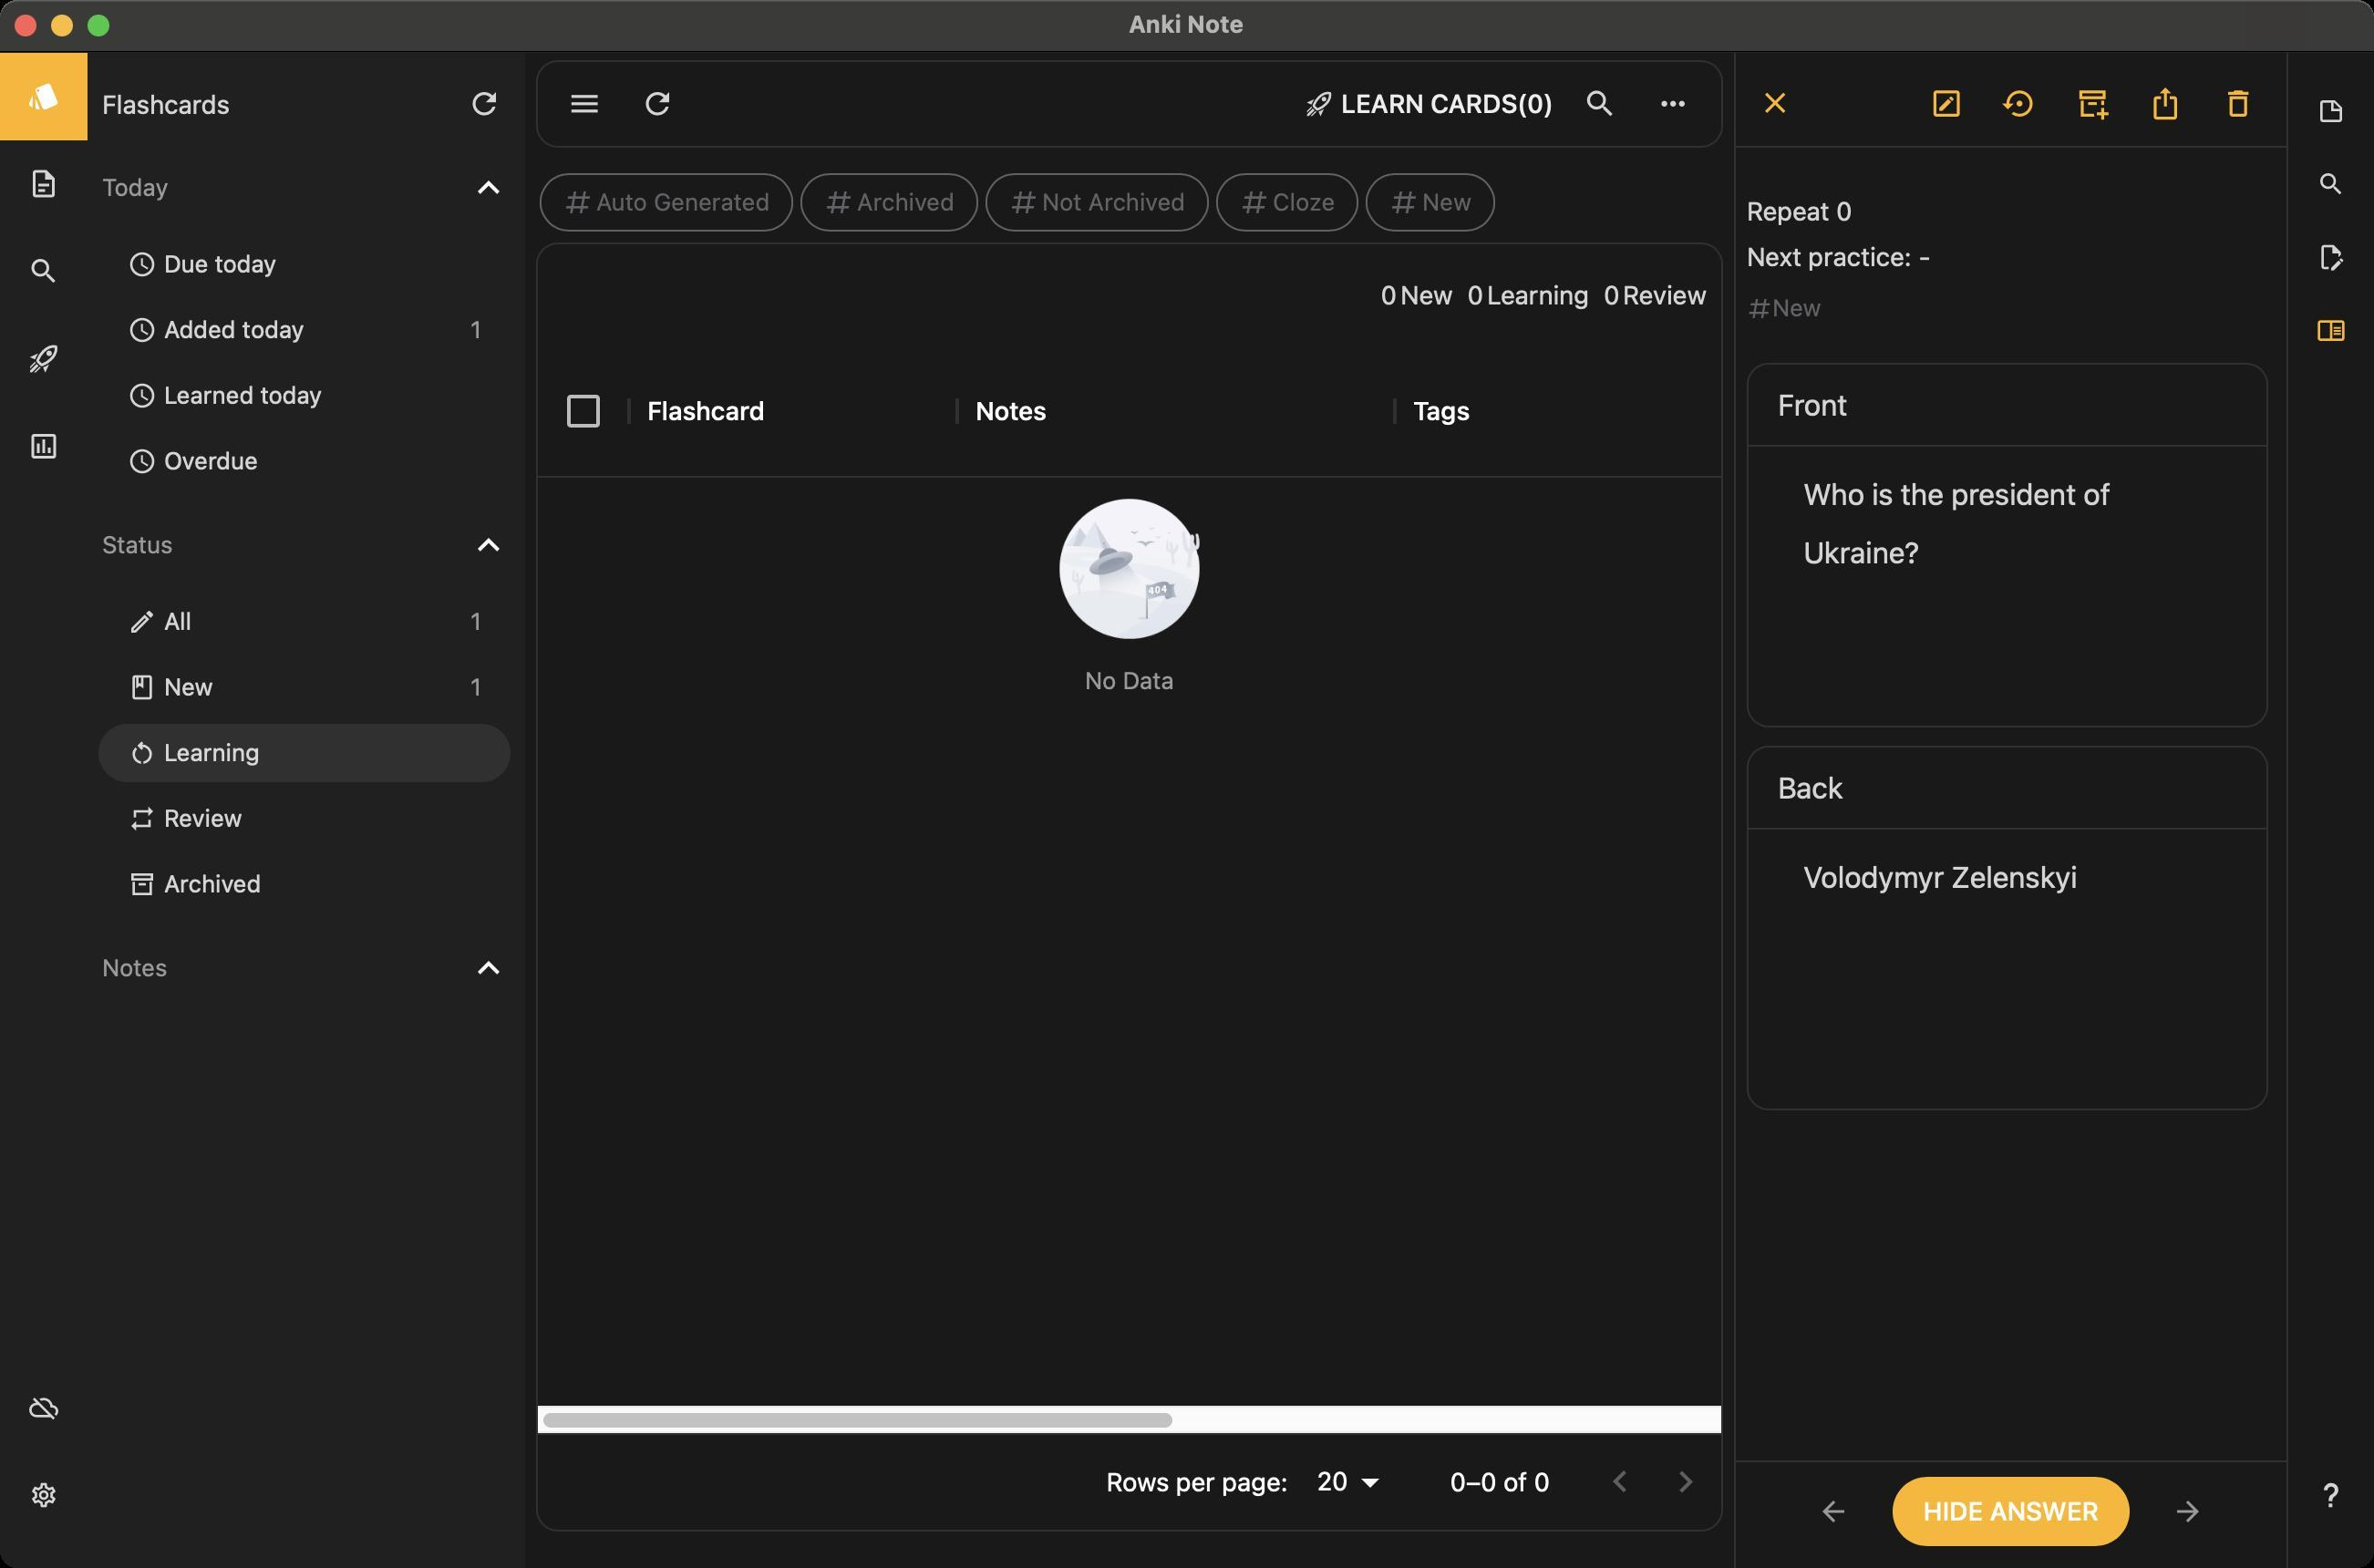
Accessibility tree:
{"name": "Anki_Note", "role": "AXWindow", "description": null, "role_description": "standard window", "value": null, "position": "233.00;83.00", "size": "1302;860", "children": [{"name": null, "role": "AXGroup", "description": null, "role_description": "group", "value": null, "position": "0.00;0.00", "size": "1302;860", "children": [{"name": null, "role": "AXGroup", "description": null, "role_description": "group", "value": null, "position": "0.00;28.00", "size": "1302;832", "children": [{"name": null, "role": "AXGroup", "description": null, "role_description": "group", "value": null, "position": "0.00;28.00", "size": "1302;832", "children": [{"name": "", "role": "AXScrollArea", "description": "", "role_description": "scroll area", "value": "", "position": "0.00;28.00", "size": "1302;832", "children": [{"name": "", "role": "AXWebArea", "description": "Tea Note", "role_description": "HTML content", "value": "", "position": "0.00;28.00", "size": "1302;832", "children": [{"name": "", "role": "AXStaticText", "description": "", "role_description": "text", "value": null, "position": "15.00;43.00", "size": "18;19", "children": []}, {"name": "", "role": "AXStaticText", "description": "", "role_description": "text", "value": null, "position": "15.00;91.00", "size": "18;19", "children": []}, {"name": "", "role": "AXStaticText", "description": "", "role_description": "text", "value": null, "position": "15.00;139.00", "size": "18;19", "children": []}, {"name": "", "role": "AXStaticText", "description": "", "role_description": "text", "value": null, "position": "15.00;187.00", "size": "18;19", "children": []}, {"name": "", "role": "AXStaticText", "description": "", "role_description": "text", "value": null, "position": "15.00;235.00", "size": "18;19", "children": []}, {"name": "", "role": "AXStaticText", "description": "", "role_description": "text", "value": "cloud_off", "position": "16.00;764.00", "size": "16;16", "children": []}, {"name": "", "role": "AXStaticText", "description": "", "role_description": "text", "value": "settings", "position": "16.00;812.00", "size": "16;16", "children": []}, {"name": "", "role": "AXGroup", "description": "", "role_description": "group", "value": "", "position": "48.00;29.00", "size": "240;831", "children": [{"name": "", "role": "AXGroup", "description": "", "role_description": "group", "value": "", "position": "56.00;46.00", "size": "70;22", "children": [{"name": "", "role": "AXStaticText", "description": "", "role_description": "text", "value": "Flashcards", "position": "56.00;48.00", "size": "70;18", "children": []}]}, {"name": "refresh", "role": "AXButton", "description": "", "role_description": "button", "value": "", "position": "248.00;39.00", "size": "36;36", "children": []}, {"name": "Today", "role": "AXButton", "description": "", "role_description": "button", "value": "", "position": "48.00;85.00", "size": "256;54", "children": []}, {"name": "", "role": "AXStaticText", "description": "", "role_description": "text", "value": "schedule", "position": "70.00;137.00", "size": "16;16", "children": []}, {"name": "", "role": "AXGroup", "description": "", "role_description": "group", "value": "", "position": "90.00;135.00", "size": "174;20", "children": [{"name": "", "role": "AXStaticText", "description": "", "role_description": "text", "value": "Due today", "position": "90.00;136.00", "size": "62;17", "children": []}]}, {"name": "", "role": "AXStaticText", "description": "", "role_description": "text", "value": "schedule", "position": "70.00;173.00", "size": "16;16", "children": []}, {"name": "", "role": "AXGroup", "description": "", "role_description": "group", "value": "", "position": "90.00;171.00", "size": "164;20", "children": [{"name": "", "role": "AXStaticText", "description": "", "role_description": "text", "value": "Added today", "position": "90.00;172.00", "size": "77;17", "children": []}]}, {"name": "", "role": "AXStaticText", "description": "", "role_description": "text", "value": "1", "position": "258.00;172.00", "size": "6;17", "children": []}, {"name": "", "role": "AXStaticText", "description": "", "role_description": "text", "value": "schedule", "position": "70.00;209.00", "size": "16;16", "children": []}, {"name": "", "role": "AXGroup", "description": "", "role_description": "group", "value": "", "position": "90.00;207.00", "size": "174;20", "children": [{"name": "", "role": "AXStaticText", "description": "", "role_description": "text", "value": "Learned today", "position": "90.00;208.00", "size": "87;17", "children": []}]}, {"name": "", "role": "AXStaticText", "description": "", "role_description": "text", "value": "schedule", "position": "70.00;245.00", "size": "16;16", "children": []}, {"name": "", "role": "AXGroup", "description": "", "role_description": "group", "value": "", "position": "90.00;243.00", "size": "174;20", "children": [{"name": "", "role": "AXStaticText", "description": "", "role_description": "text", "value": "Overdue", "position": "90.00;244.00", "size": "52;17", "children": []}]}, {"name": "Status", "role": "AXButton", "description": "", "role_description": "button", "value": "", "position": "48.00;281.00", "size": "256;54", "children": []}, {"name": "", "role": "AXStaticText", "description": "", "role_description": "text", "value": "create", "position": "70.00;333.00", "size": "16;16", "children": []}, {"name": "", "role": "AXGroup", "description": "", "role_description": "group", "value": "", "position": "90.00;331.00", "size": "164;20", "children": [{"name": "", "role": "AXStaticText", "description": "", "role_description": "text", "value": "All", "position": "90.00;332.00", "size": "16;17", "children": []}]}, {"name": "", "role": "AXStaticText", "description": "", "role_description": "text", "value": "1", "position": "258.00;332.00", "size": "6;17", "children": []}, {"name": "", "role": "AXStaticText", "description": "", "role_description": "text", "value": "book", "position": "70.00;369.00", "size": "16;16", "children": []}, {"name": "", "role": "AXGroup", "description": "", "role_description": "group", "value": "", "position": "90.00;367.00", "size": "164;20", "children": [{"name": "", "role": "AXStaticText", "description": "", "role_description": "text", "value": "New", "position": "90.00;368.00", "size": "27;17", "children": []}]}, {"name": "", "role": "AXStaticText", "description": "", "role_description": "text", "value": "1", "position": "258.00;368.00", "size": "6;17", "children": []}, {"name": "", "role": "AXStaticText", "description": "", "role_description": "text", "value": "restart_alt", "position": "70.00;405.00", "size": "16;16", "children": []}, {"name": "", "role": "AXGroup", "description": "", "role_description": "group", "value": "", "position": "90.00;403.00", "size": "174;20", "children": [{"name": "", "role": "AXStaticText", "description": "", "role_description": "text", "value": "Learning", "position": "90.00;404.00", "size": "53;17", "children": []}]}, {"name": "", "role": "AXStaticText", "description": "", "role_description": "text", "value": "repeat", "position": "70.00;441.00", "size": "16;16", "children": []}, {"name": "", "role": "AXGroup", "description": "", "role_description": "group", "value": "", "position": "90.00;439.00", "size": "174;20", "children": [{"name": "", "role": "AXStaticText", "description": "", "role_description": "text", "value": "Review", "position": "90.00;440.00", "size": "43;17", "children": []}]}, {"name": "", "role": "AXStaticText", "description": "", "role_description": "text", "value": null, "position": "70.00;477.00", "size": "16;16", "children": []}, {"name": "", "role": "AXGroup", "description": "", "role_description": "group", "value": "", "position": "90.00;475.00", "size": "174;20", "children": [{"name": "", "role": "AXStaticText", "description": "", "role_description": "text", "value": "Archived", "position": "90.00;476.00", "size": "54;17", "children": []}]}, {"name": "Notes", "role": "AXButton", "description": "", "role_description": "button", "value": "", "position": "48.00;513.00", "size": "256;54", "children": []}, {"name": "", "role": "AXGroup", "description": "", "role_description": "group", "value": "", "position": "0.00;28.00", "size": "0;0", "children": []}, {"name": "", "role": "AXGroup", "description": "", "role_description": "group", "value": "", "position": "283.00;29.00", "size": "10;831", "children": []}]}, {"name": "", "role": "AXButton", "description": "Open/close Navigation", "role_description": "button", "value": "", "position": "303.00;39.00", "size": "36;36", "children": []}, {"name": "", "role": "AXButton", "description": "Refresh", "role_description": "button", "value": "", "position": "343.00;39.00", "size": "36;36", "children": []}, {"name": "LEARN_CARDS_(_0_)", "role": "AXButton", "description": "", "role_description": "button", "value": "", "position": "711.00;39.00", "size": "150;36", "children": []}, {"name": "search", "role": "AXButton", "description": "", "role_description": "button", "value": "", "position": "860.00;39.00", "size": "36;36", "children": []}, {"name": "more_horiz", "role": "AXButton", "description": "", "role_description": "button", "value": "", "position": "900.00;39.00", "size": "36;36", "children": []}, {"name": "Auto_Generated", "role": "AXButton", "description": "", "role_description": "button", "value": "", "position": "296.00;95.00", "size": "139;32", "children": []}, {"name": "Archived", "role": "AXButton", "description": "", "role_description": "button", "value": "", "position": "439.00;95.00", "size": "98;32", "children": []}, {"name": "Not_Archived", "role": "AXButton", "description": "", "role_description": "button", "value": "", "position": "540.00;95.00", "size": "123;32", "children": []}, {"name": "Cloze", "role": "AXButton", "description": "", "role_description": "button", "value": "", "position": "667.00;95.00", "size": "79;32", "children": []}, {"name": "New", "role": "AXButton", "description": "", "role_description": "button", "value": "", "position": "749.00;95.00", "size": "72;32", "children": []}, {"name": "", "role": "AXTable", "description": "", "role_description": "table", "value": "", "position": "294.00;133.00", "size": "651;707", "children": [{"name": "", "role": "AXRow", "description": "", "role_description": "row", "value": "", "position": "295.00;189.00", "size": "1218;73", "children": [{"name": "", "role": "AXCell", "description": "", "role_description": "cell", "value": "", "position": "295.00;189.00", "size": "62;73", "children": [{"name": "", "role": "AXGroup", "description": "", "role_description": "group", "value": "", "position": "295.00;189.00", "size": "50;73", "children": [{"name": "", "role": "AXCheckBox", "description": "Select all rows", "role_description": "checkbox", "value": 0, "position": "299.00;204.00", "size": "42;43", "children": []}]}]}, {"name": "", "role": "AXCell", "description": "Flashcard", "role_description": "cell", "value": "", "position": "345.00;189.00", "size": "192;73", "children": [{"name": "", "role": "AXGroup", "description": "", "role_description": "group", "value": "", "position": "355.00;189.00", "size": "160;73", "children": [{"name": "", "role": "AXGroup", "description": "", "role_description": "group", "value": "", "position": "355.00;189.00", "size": "65;73", "children": [{"name": "", "role": "AXStaticText", "description": "", "role_description": "text", "value": "Flashcard", "position": "355.00;216.00", "size": "65;18", "children": []}]}]}]}, {"name": "", "role": "AXCell", "description": "Notes", "role_description": "cell", "value": "", "position": "525.00;189.00", "size": "252;73", "children": [{"name": "", "role": "AXGroup", "description": "", "role_description": "group", "value": "", "position": "535.00;189.00", "size": "220;73", "children": [{"name": "", "role": "AXGroup", "description": "", "role_description": "group", "value": "", "position": "535.00;189.00", "size": "39;73", "children": [{"name": "", "role": "AXStaticText", "description": "", "role_description": "text", "value": "Notes", "position": "535.00;216.00", "size": "40;18", "children": []}]}]}]}, {"name": "", "role": "AXCell", "description": "Tags", "role_description": "cell", "value": "", "position": "765.00;189.00", "size": "212;73", "children": [{"name": "", "role": "AXGroup", "description": "", "role_description": "group", "value": "", "position": "775.00;189.00", "size": "180;73", "children": [{"name": "", "role": "AXGroup", "description": "", "role_description": "group", "value": "", "position": "775.00;189.00", "size": "31;73", "children": [{"name": "", "role": "AXStaticText", "description": "", "role_description": "text", "value": "Tags", "position": "775.00;216.00", "size": "32;18", "children": []}]}]}]}, {"name": "", "role": "AXCell", "description": "Repeat", "role_description": "cell", "value": "", "position": "965.00;189.00", "size": "108;73", "children": [{"name": "", "role": "AXGroup", "description": "", "role_description": "group", "value": "", "position": "975.00;189.00", "size": "76;73", "children": [{"name": "", "role": "AXGroup", "description": "", "role_description": "group", "value": "", "position": "1004.00;189.00", "size": "48;73", "children": [{"name": "", "role": "AXStaticText", "description": "", "role_description": "text", "value": "Repeat", "position": "1004.00;216.00", "size": "47;18", "children": []}]}]}]}, {"name": "", "role": "AXCell", "description": "Next practice", "role_description": "cell", "value": "", "position": "1061.00;189.00", "size": "212;73", "children": [{"name": "", "role": "AXGroup", "description": "", "role_description": "group", "value": "", "position": "1071.00;189.00", "size": "180;73", "children": [{"name": "", "role": "AXGroup", "description": "", "role_description": "group", "value": "", "position": "1162.00;189.00", "size": "90;73", "children": [{"name": "", "role": "AXStaticText", "description": "", "role_description": "text", "value": "Next practice", "position": "1162.00;216.00", "size": "89;18", "children": []}]}]}]}, {"name": "", "role": "AXCell", "description": "Actions", "role_description": "cell", "value": "", "position": "1261.00;189.00", "size": "252;73", "children": [{"name": "", "role": "AXGroup", "description": "", "role_description": "group", "value": "", "position": "1271.00;189.00", "size": "220;73", "children": [{"name": "", "role": "AXGroup", "description": "", "role_description": "group", "value": "", "position": "1271.00;189.00", "size": "50;73", "children": [{"name": "", "role": "AXStaticText", "description": "", "role_description": "text", "value": "Actions", "position": "1271.00;216.00", "size": "50;18", "children": []}]}]}]}]}, {"name": "", "role": "AXColumn", "description": "", "role_description": "column", "value": "", "position": "295.00;189.00", "size": "62;73", "children": [{"name": "", "role": "AXCell", "description": "", "role_description": "cell", "value": "", "position": "295.00;189.00", "size": "62;73", "children": [{"name": "", "role": "AXGroup", "description": "", "role_description": "group", "value": "", "position": "295.00;189.00", "size": "50;73", "children": [{"name": "", "role": "AXCheckBox", "description": "Select all rows", "role_description": "checkbox", "value": 0, "position": "299.00;204.00", "size": "42;43", "children": []}]}]}]}, {"name": "", "role": "AXColumn", "description": "", "role_description": "column", "value": "", "position": "345.00;189.00", "size": "192;73", "children": [{"name": "", "role": "AXCell", "description": "Flashcard", "role_description": "cell", "value": "", "position": "345.00;189.00", "size": "192;73", "children": [{"name": "", "role": "AXGroup", "description": "", "role_description": "group", "value": "", "position": "355.00;189.00", "size": "160;73", "children": [{"name": "", "role": "AXGroup", "description": "", "role_description": "group", "value": "", "position": "355.00;189.00", "size": "65;73", "children": [{"name": "", "role": "AXStaticText", "description": "", "role_description": "text", "value": "Flashcard", "position": "355.00;216.00", "size": "65;18", "children": []}]}]}]}]}, {"name": "", "role": "AXColumn", "description": "", "role_description": "column", "value": "", "position": "525.00;189.00", "size": "252;73", "children": [{"name": "", "role": "AXCell", "description": "Notes", "role_description": "cell", "value": "", "position": "525.00;189.00", "size": "252;73", "children": [{"name": "", "role": "AXGroup", "description": "", "role_description": "group", "value": "", "position": "535.00;189.00", "size": "220;73", "children": [{"name": "", "role": "AXGroup", "description": "", "role_description": "group", "value": "", "position": "535.00;189.00", "size": "39;73", "children": [{"name": "", "role": "AXStaticText", "description": "", "role_description": "text", "value": "Notes", "position": "535.00;216.00", "size": "40;18", "children": []}]}]}]}]}, {"name": "", "role": "AXColumn", "description": "", "role_description": "column", "value": "", "position": "765.00;189.00", "size": "212;73", "children": [{"name": "", "role": "AXCell", "description": "Tags", "role_description": "cell", "value": "", "position": "765.00;189.00", "size": "212;73", "children": [{"name": "", "role": "AXGroup", "description": "", "role_description": "group", "value": "", "position": "775.00;189.00", "size": "180;73", "children": [{"name": "", "role": "AXGroup", "description": "", "role_description": "group", "value": "", "position": "775.00;189.00", "size": "31;73", "children": [{"name": "", "role": "AXStaticText", "description": "", "role_description": "text", "value": "Tags", "position": "775.00;216.00", "size": "32;18", "children": []}]}]}]}]}, {"name": "", "role": "AXColumn", "description": "", "role_description": "column", "value": "", "position": "965.00;189.00", "size": "108;73", "children": [{"name": "", "role": "AXCell", "description": "Repeat", "role_description": "cell", "value": "", "position": "965.00;189.00", "size": "108;73", "children": [{"name": "", "role": "AXGroup", "description": "", "role_description": "group", "value": "", "position": "975.00;189.00", "size": "76;73", "children": [{"name": "", "role": "AXGroup", "description": "", "role_description": "group", "value": "", "position": "1004.00;189.00", "size": "48;73", "children": [{"name": "", "role": "AXStaticText", "description": "", "role_description": "text", "value": "Repeat", "position": "1004.00;216.00", "size": "47;18", "children": []}]}]}]}]}, {"name": "", "role": "AXColumn", "description": "", "role_description": "column", "value": "", "position": "1061.00;189.00", "size": "212;73", "children": [{"name": "", "role": "AXCell", "description": "Next practice", "role_description": "cell", "value": "", "position": "1061.00;189.00", "size": "212;73", "children": [{"name": "", "role": "AXGroup", "description": "", "role_description": "group", "value": "", "position": "1071.00;189.00", "size": "180;73", "children": [{"name": "", "role": "AXGroup", "description": "", "role_description": "group", "value": "", "position": "1162.00;189.00", "size": "90;73", "children": [{"name": "", "role": "AXStaticText", "description": "", "role_description": "text", "value": "Next practice", "position": "1162.00;216.00", "size": "89;18", "children": []}]}]}]}]}, {"name": "", "role": "AXColumn", "description": "", "role_description": "column", "value": "", "position": "1261.00;189.00", "size": "252;73", "children": [{"name": "", "role": "AXCell", "description": "Actions", "role_description": "cell", "value": "", "position": "1261.00;189.00", "size": "252;73", "children": [{"name": "", "role": "AXGroup", "description": "", "role_description": "group", "value": "", "position": "1271.00;189.00", "size": "220;73", "children": [{"name": "", "role": "AXGroup", "description": "", "role_description": "group", "value": "", "position": "1271.00;189.00", "size": "50;73", "children": [{"name": "", "role": "AXStaticText", "description": "", "role_description": "text", "value": "Actions", "position": "1271.00;216.00", "size": "50;18", "children": []}]}]}]}]}, {"name": "", "role": "AXGroup", "description": "", "role_description": "group", "value": "", "position": "295.00;189.00", "size": "1218;73", "children": [{"name": "", "role": "AXCell", "description": "", "role_description": "cell", "value": "", "position": "295.00;189.00", "size": "62;73", "children": [{"name": "", "role": "AXGroup", "description": "", "role_description": "group", "value": "", "position": "295.00;189.00", "size": "50;73", "children": [{"name": "", "role": "AXCheckBox", "description": "Select all rows", "role_description": "checkbox", "value": 0, "position": "299.00;204.00", "size": "42;43", "children": []}]}]}, {"name": "", "role": "AXCell", "description": "Flashcard", "role_description": "cell", "value": "", "position": "345.00;189.00", "size": "192;73", "children": [{"name": "", "role": "AXGroup", "description": "", "role_description": "group", "value": "", "position": "355.00;189.00", "size": "160;73", "children": [{"name": "", "role": "AXGroup", "description": "", "role_description": "group", "value": "", "position": "355.00;189.00", "size": "65;73", "children": [{"name": "", "role": "AXStaticText", "description": "", "role_description": "text", "value": "Flashcard", "position": "355.00;216.00", "size": "65;18", "children": []}]}]}]}, {"name": "", "role": "AXCell", "description": "Notes", "role_description": "cell", "value": "", "position": "525.00;189.00", "size": "252;73", "children": [{"name": "", "role": "AXGroup", "description": "", "role_description": "group", "value": "", "position": "535.00;189.00", "size": "220;73", "children": [{"name": "", "role": "AXGroup", "description": "", "role_description": "group", "value": "", "position": "535.00;189.00", "size": "39;73", "children": [{"name": "", "role": "AXStaticText", "description": "", "role_description": "text", "value": "Notes", "position": "535.00;216.00", "size": "40;18", "children": []}]}]}]}, {"name": "", "role": "AXCell", "description": "Tags", "role_description": "cell", "value": "", "position": "765.00;189.00", "size": "212;73", "children": [{"name": "", "role": "AXGroup", "description": "", "role_description": "group", "value": "", "position": "775.00;189.00", "size": "180;73", "children": [{"name": "", "role": "AXGroup", "description": "", "role_description": "group", "value": "", "position": "775.00;189.00", "size": "31;73", "children": [{"name": "", "role": "AXStaticText", "description": "", "role_description": "text", "value": "Tags", "position": "775.00;216.00", "size": "32;18", "children": []}]}]}]}, {"name": "", "role": "AXCell", "description": "Repeat", "role_description": "cell", "value": "", "position": "965.00;189.00", "size": "108;73", "children": [{"name": "", "role": "AXGroup", "description": "", "role_description": "group", "value": "", "position": "975.00;189.00", "size": "76;73", "children": [{"name": "", "role": "AXGroup", "description": "", "role_description": "group", "value": "", "position": "1004.00;189.00", "size": "48;73", "children": [{"name": "", "role": "AXStaticText", "description": "", "role_description": "text", "value": "Repeat", "position": "1004.00;216.00", "size": "47;18", "children": []}]}]}]}, {"name": "", "role": "AXCell", "description": "Next practice", "role_description": "cell", "value": "", "position": "1061.00;189.00", "size": "212;73", "children": [{"name": "", "role": "AXGroup", "description": "", "role_description": "group", "value": "", "position": "1071.00;189.00", "size": "180;73", "children": [{"name": "", "role": "AXGroup", "description": "", "role_description": "group", "value": "", "position": "1162.00;189.00", "size": "90;73", "children": [{"name": "", "role": "AXStaticText", "description": "", "role_description": "text", "value": "Next practice", "position": "1162.00;216.00", "size": "89;18", "children": []}]}]}]}, {"name": "", "role": "AXCell", "description": "Actions", "role_description": "cell", "value": "", "position": "1261.00;189.00", "size": "252;73", "children": [{"name": "", "role": "AXGroup", "description": "", "role_description": "group", "value": "", "position": "1271.00;189.00", "size": "220;73", "children": [{"name": "", "role": "AXGroup", "description": "", "role_description": "group", "value": "", "position": "1271.00;189.00", "size": "50;73", "children": [{"name": "", "role": "AXStaticText", "description": "", "role_description": "text", "value": "Actions", "position": "1271.00;216.00", "size": "50;18", "children": []}]}]}]}]}]}, {"name": "", "role": "AXGroup", "description": "", "role_description": "group", "value": "", "position": "951.00;29.00", "size": "351;831", "children": [{"name": "", "role": "AXButton", "description": "Close", "role_description": "button", "value": "", "position": "956.00;38.00", "size": "36;37", "children": []}, {"name": "", "role": "AXButton", "description": "Edit", "role_description": "button", "value": "", "position": "1050.00;38.00", "size": "36;37", "children": []}, {"name": "", "role": "AXButton", "description": "Reset Flashcard", "role_description": "button", "value": "", "position": "1090.00;38.00", "size": "36;37", "children": []}, {"name": "", "role": "AXButton", "description": "Archive", "role_description": "button", "value": "", "position": "1130.00;38.00", "size": "36;37", "children": []}, {"name": null, "role": "AXButton", "description": "", "role_description": "button", "value": "", "position": "1170.00;38.00", "size": "36;37", "children": []}, {"name": "", "role": "AXButton", "description": "Delete", "role_description": "button", "value": "", "position": "1210.00;38.00", "size": "36;37", "children": []}, {"name": "", "role": "AXGroup", "description": "", "role_description": "group", "value": "", "position": "958.00;105.00", "size": "280;21", "children": [{"name": "", "role": "AXStaticText", "description": "", "role_description": "text", "value": "Repeat", "position": "958.00;107.00", "size": "46;17", "children": []}, {"name": "", "role": "AXStaticText", "description": "", "role_description": "text", "value": "0", "position": "1007.00;107.00", "size": "9;17", "children": []}]}, {"name": "", "role": "AXGroup", "description": "", "role_description": "group", "value": "", "position": "958.00;130.00", "size": "280;21", "children": [{"name": "", "role": "AXStaticText", "description": "", "role_description": "text", "value": "Next practice", "position": "958.00;132.00", "size": "87;17", "children": []}, {"name": "", "role": "AXStaticText", "description": "", "role_description": "text", "value": ": ", "position": "1044.00;132.00", "size": "9;17", "children": []}, {"name": "", "role": "AXStaticText", "description": "", "role_description": "text", "value": "-", "position": "1052.00;132.00", "size": "7;17", "children": []}]}, {"name": "", "role": "AXStaticText", "description": "", "role_description": "text", "value": null, "position": "958.00;162.00", "size": "14;15", "children": []}, {"name": "", "role": "AXStaticText", "description": "", "role_description": "text", "value": "New", "position": "972.00;160.00", "size": "27;17", "children": []}, {"name": "", "role": "AXGroup", "description": "", "role_description": "group", "value": "", "position": "959.00;200.00", "size": "284;45", "children": [{"name": "", "role": "AXStaticText", "description": "", "role_description": "text", "value": "Front", "position": "975.00;213.00", "size": "39;18", "children": []}]}, {"name": "", "role": "AXGroup", "description": "", "role_description": "group", "value": "", "position": "989.00;255.00", "size": "224;64", "children": [{"name": "", "role": "AXStaticText", "description": "", "role_description": "text", "value": "Who is the president of Ukraine?", "position": "989.00;262.00", "size": "173;50", "children": []}]}, {"name": "", "role": "AXGroup", "description": "", "role_description": "group", "value": "", "position": "961.00;255.00", "size": "24;24", "children": [{"name": "", "role": "AXStaticText", "description": "", "role_description": "text", "value": "drag_indicator", "position": "965.00;259.00", "size": "16;16", "children": []}]}, {"name": "", "role": "AXGroup", "description": "", "role_description": "group", "value": "", "position": "959.00;410.00", "size": "284;45", "children": [{"name": "", "role": "AXStaticText", "description": "", "role_description": "text", "value": "Back", "position": "975.00;423.00", "size": "36;18", "children": []}]}, {"name": "", "role": "AXGroup", "description": "", "role_description": "group", "value": "", "position": "989.00;465.00", "size": "224;32", "children": [{"name": "", "role": "AXStaticText", "description": "", "role_description": "text", "value": "Volodymyr Zelenskyi", "position": "989.00;472.00", "size": "151;18", "children": []}]}, {"name": "", "role": "AXGroup", "description": "", "role_description": "group", "value": "", "position": "959.00;465.00", "size": "24;24", "children": [{"name": "", "role": "AXStaticText", "description": "", "role_description": "text", "value": "drag_indicator", "position": "963.00;469.00", "size": "16;16", "children": []}]}, {"name": "", "role": "AXButton", "description": "Previous (press ←)", "role_description": "button", "value": "", "position": "989.00;813.00", "size": "33;32", "children": []}, {"name": "", "role": "AXButton", "description": "press space", "role_description": "button", "value": "", "position": "1037.00;810.00", "size": "131;38", "children": []}, {"name": "", "role": "AXButton", "description": "Next (press →)", "role_description": "button", "value": "", "position": "1184.00;813.00", "size": "33;32", "children": []}, {"name": "", "role": "AXStaticText", "description": "", "role_description": "text", "value": null, "position": "1270.00;53.00", "size": "17;16", "children": []}, {"name": "", "role": "AXStaticText", "description": "", "role_description": "text", "value": null, "position": "1270.00;93.00", "size": "17;16", "children": []}, {"name": "", "role": "AXStaticText", "description": "", "role_description": "text", "value": null, "position": "1270.00;133.00", "size": "17;16", "children": []}, {"name": "", "role": "AXStaticText", "description": "", "role_description": "text", "value": null, "position": "1270.00;173.00", "size": "17;16", "children": []}, {"name": "", "role": "AXStaticText", "description": "", "role_description": "text", "value": null, "position": "1270.00;812.00", "size": "17;16", "children": []}, {"name": "", "role": "AXGroup", "description": "", "role_description": "group", "value": "", "position": "946.00;29.00", "size": "10;831", "children": []}]}]}]}]}]}]}, {"name": null, "role": "AXButton", "description": null, "role_description": "close button", "value": null, "position": "7.00;6.00", "size": "14;16", "children": []}, {"name": null, "role": "AXButton", "description": null, "role_description": "full screen button", "value": null, "position": "47.00;6.00", "size": "14;16", "children": [{"name": null, "role": "AXGroup", "description": null, "role_description": "group", "value": null, "position": "47.00;6.00", "size": "14;16", "children": [{"name": null, "role": "AXGroup", "description": null, "role_description": "group", "value": null, "position": "47.00;6.00", "size": "14;16", "children": []}]}]}, {"name": null, "role": "AXButton", "description": null, "role_description": "minimize button", "value": null, "position": "27.00;6.00", "size": "14;16", "children": []}, {"name": null, "role": "AXStaticText", "description": null, "role_description": "text", "value": "Anki Note", "position": "617.00;5.00", "size": "68;16", "children": []}]}